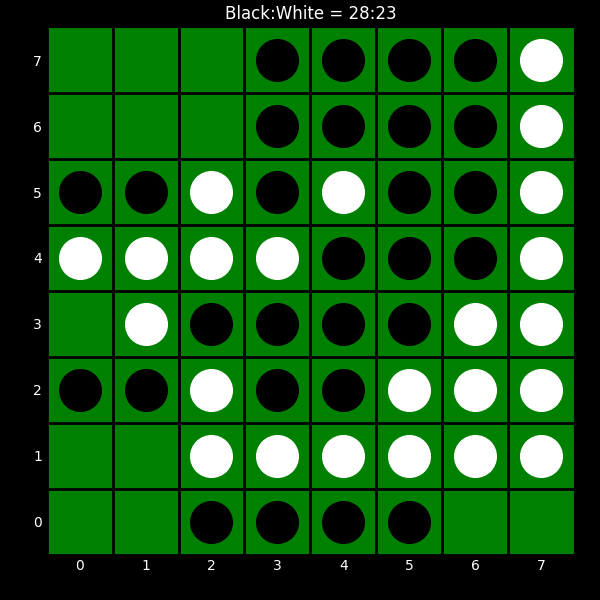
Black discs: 28
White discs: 23